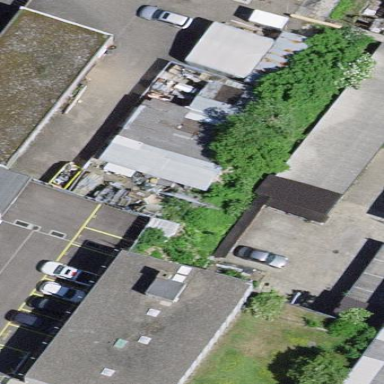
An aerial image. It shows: Commercial building.